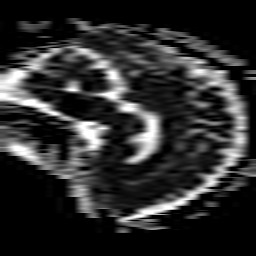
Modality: ADC
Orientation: sagittal
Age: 49
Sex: male
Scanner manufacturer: philips
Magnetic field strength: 1.5 T
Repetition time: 4.794 s
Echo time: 0.07764 s